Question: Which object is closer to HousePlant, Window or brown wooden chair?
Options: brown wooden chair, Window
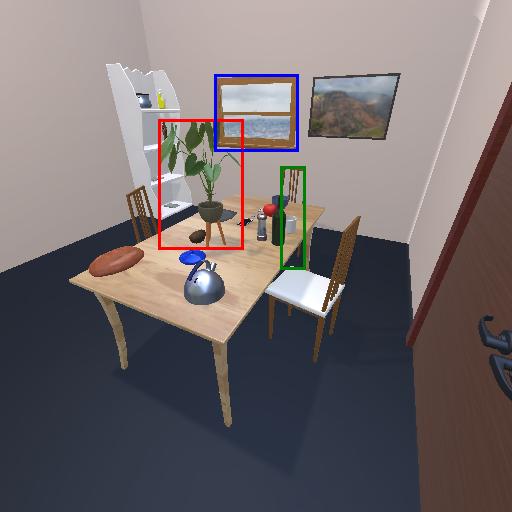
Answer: brown wooden chair